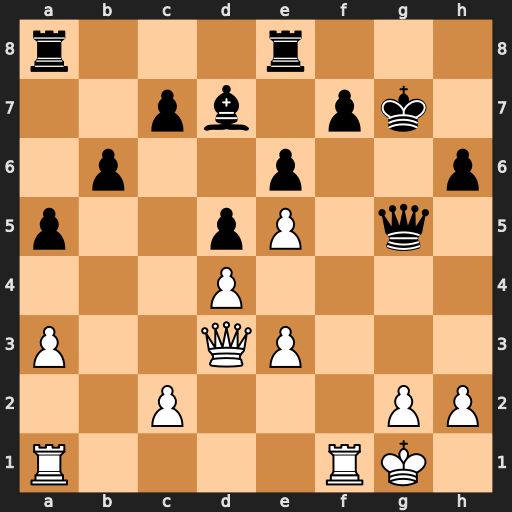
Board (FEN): r3r3/2pb1pk1/1p2p2p/p2pP1q1/3P4/P2QP3/2P3PP/R4RK1
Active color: w
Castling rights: -
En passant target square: -
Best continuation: Rxf7+ Kxf7 Qh7+ Kf8 Rf1+